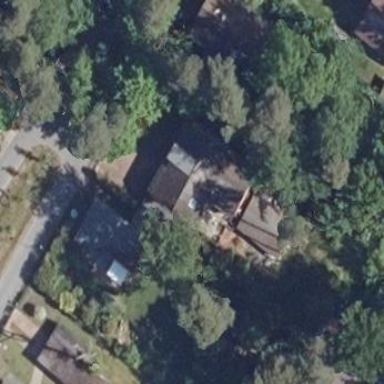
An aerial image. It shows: Simple and straightforward house.